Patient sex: F
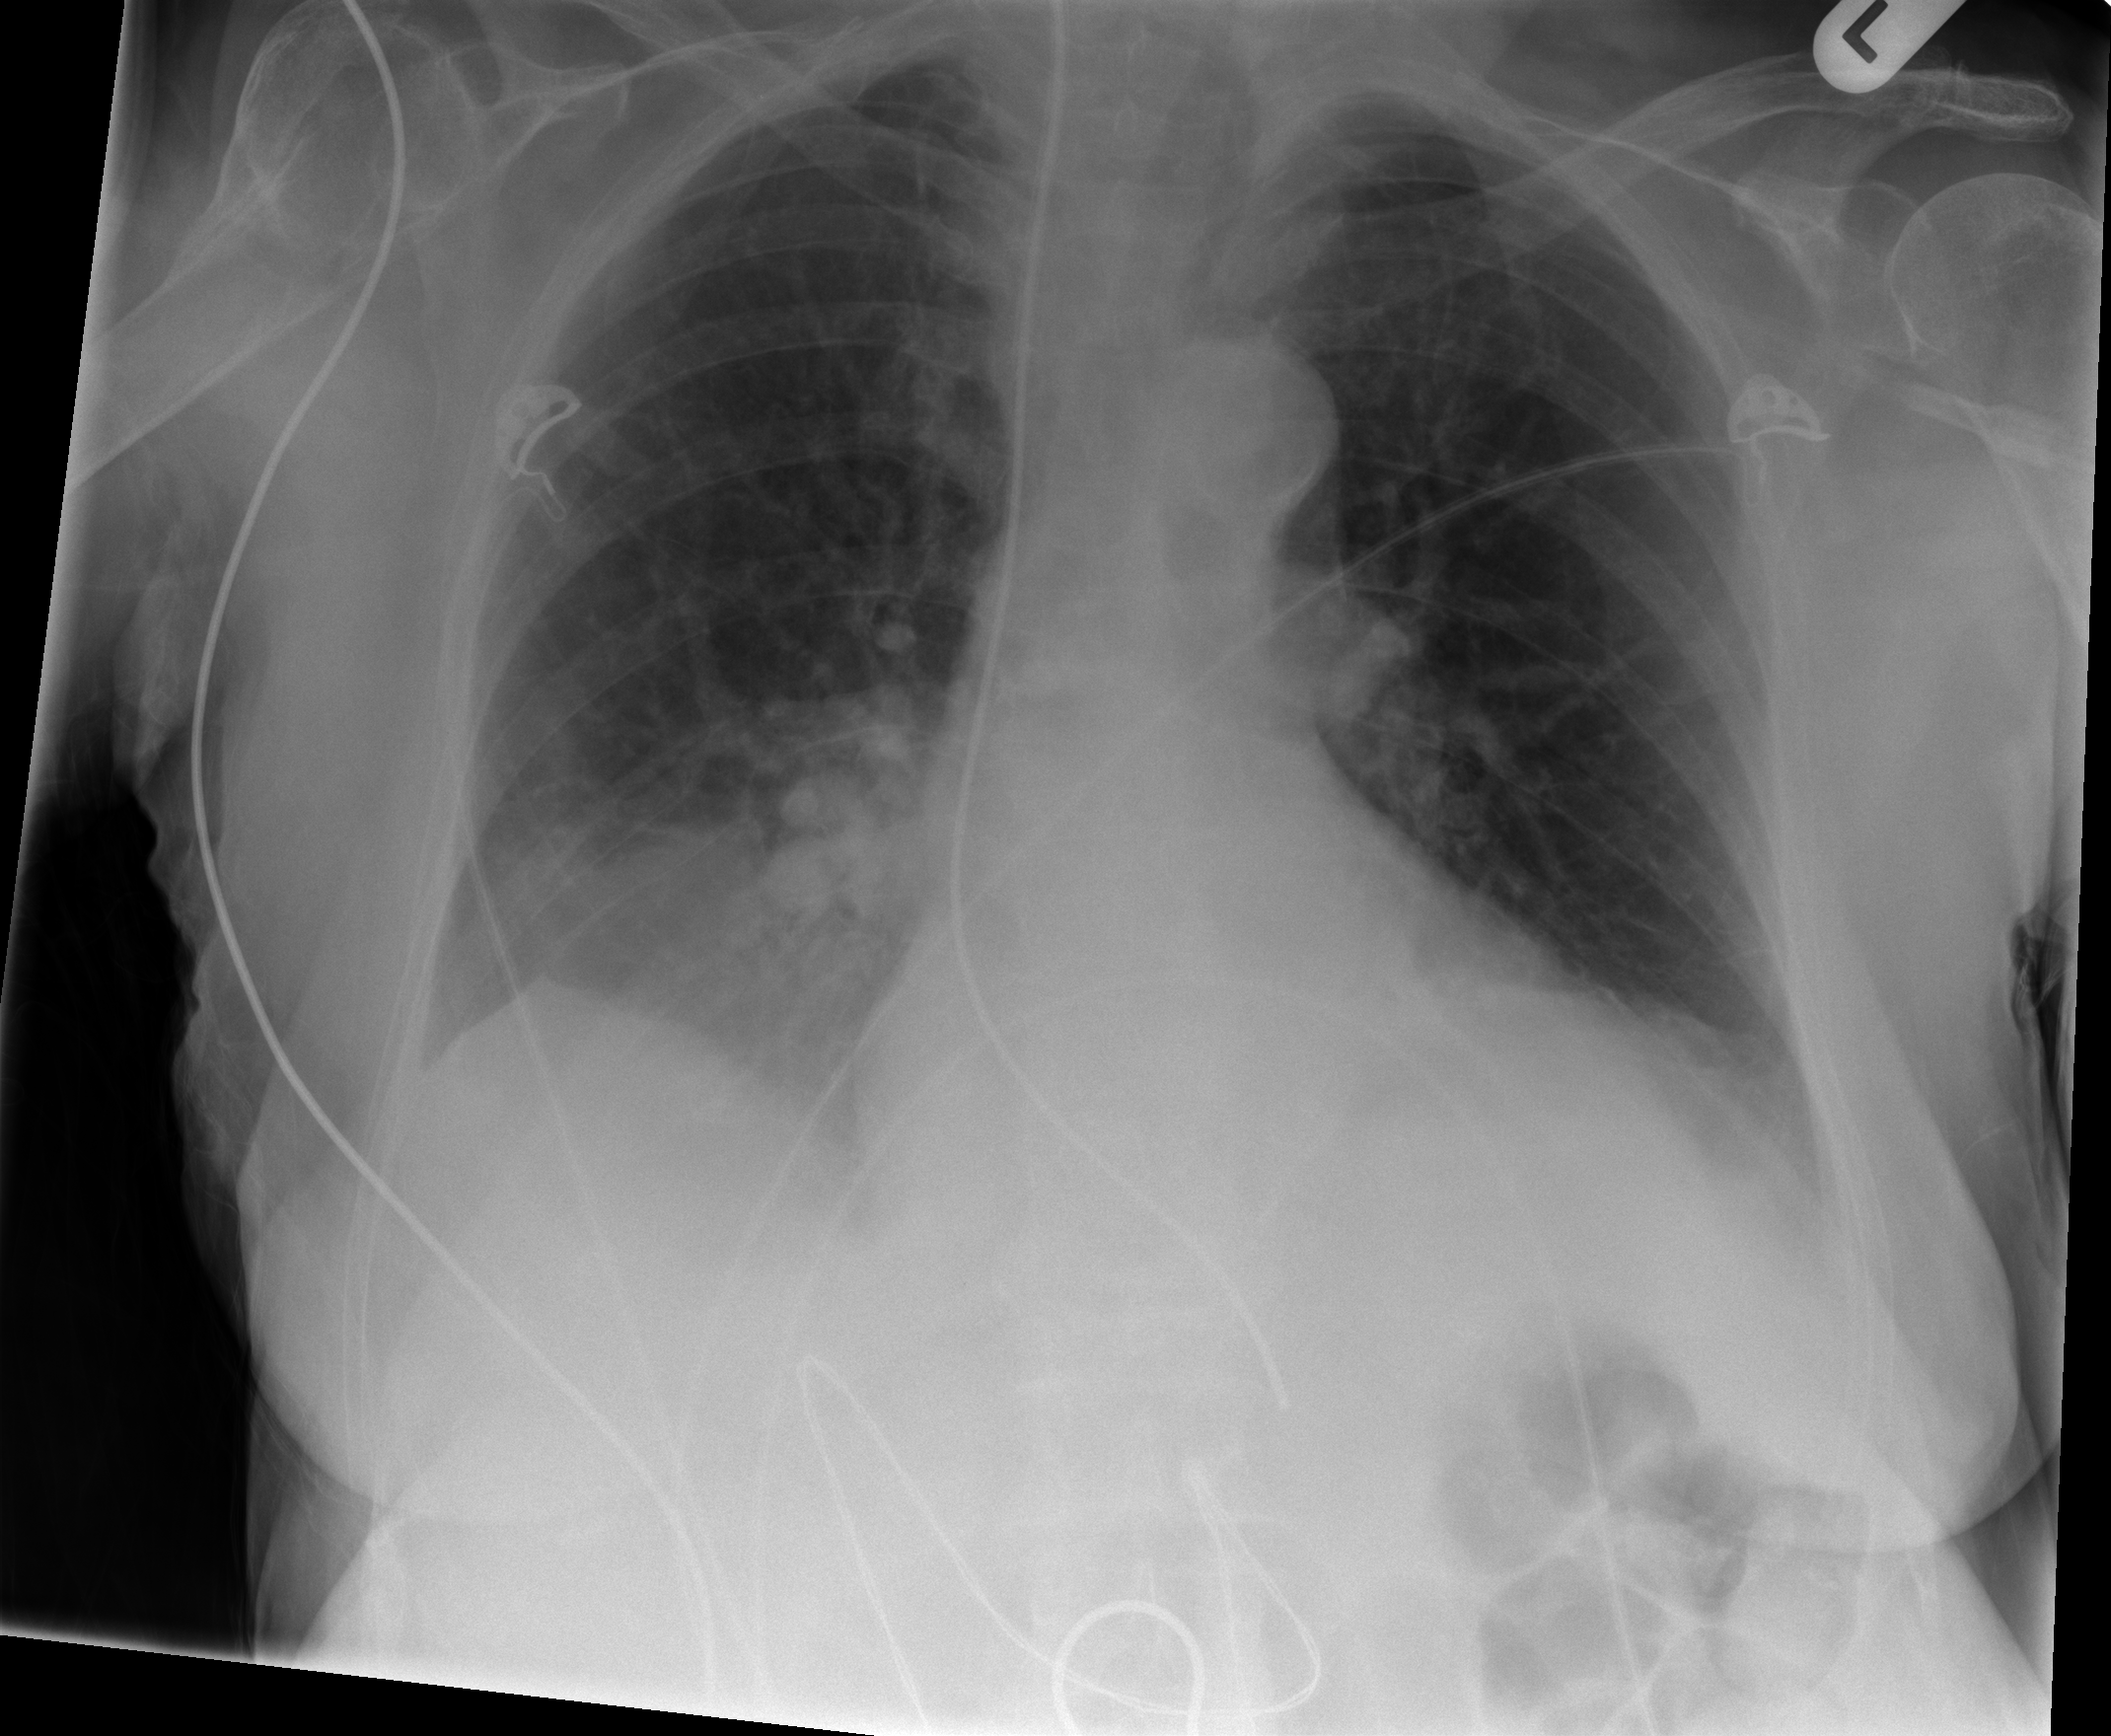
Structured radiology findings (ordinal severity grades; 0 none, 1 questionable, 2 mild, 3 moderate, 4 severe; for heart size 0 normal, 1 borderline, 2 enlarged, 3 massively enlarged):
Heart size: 0
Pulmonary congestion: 2
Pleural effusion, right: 2
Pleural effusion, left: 1
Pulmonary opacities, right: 1
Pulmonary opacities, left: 0
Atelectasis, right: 2
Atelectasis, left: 2